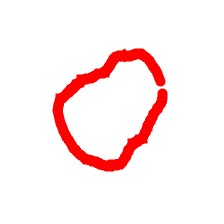
Shape: circle